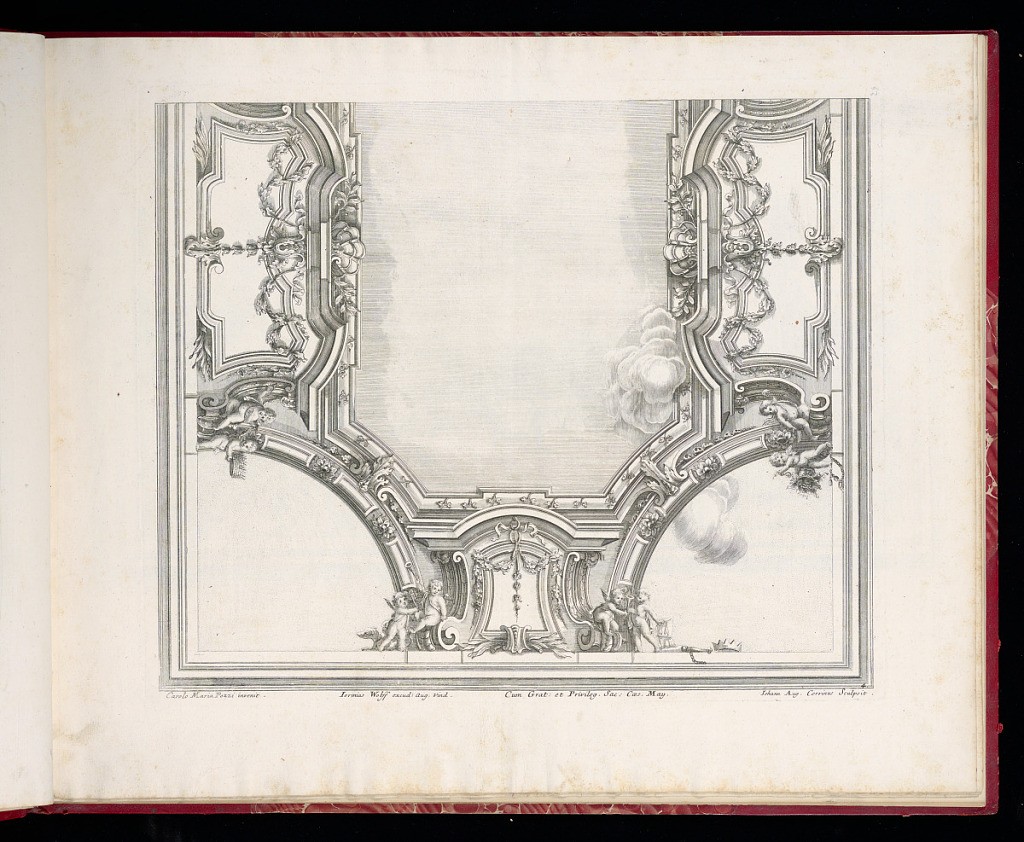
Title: Ceiling Design
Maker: Carlo Maria Pozzi
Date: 1708
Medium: Engraving on laid paper
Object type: Bound print
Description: Design for an octagonal ceiling with stucco molding. A trompe l'oeil cloud passes through the stucco to the ceiling. The stucco framing is decorated with putti, shells, garlands, and scrolls. The plate is signed and numbered.